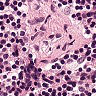
Metastatic tissue present: no